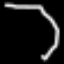
Label: octagon